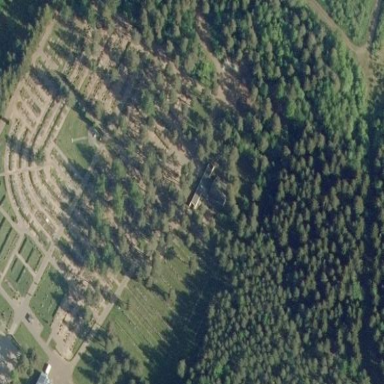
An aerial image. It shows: Cemetery.